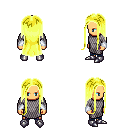
a pixel art fantasy rpg character, male body template, human, tanned skin, chain mail, magenta pants, gold extra-long hairstyle, white cloth bracers, metal boots, four views (front, back, left, right), 2x2 character sprite sheet, small pixel art, hard edges, no anti-aliasing